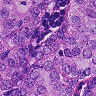
Metastatic tissue present: yes